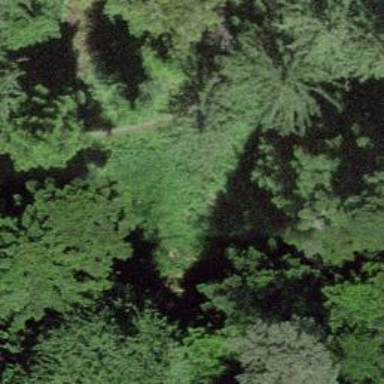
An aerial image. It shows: Path on the ground.